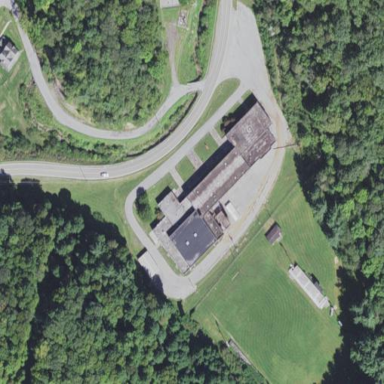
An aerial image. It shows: School.